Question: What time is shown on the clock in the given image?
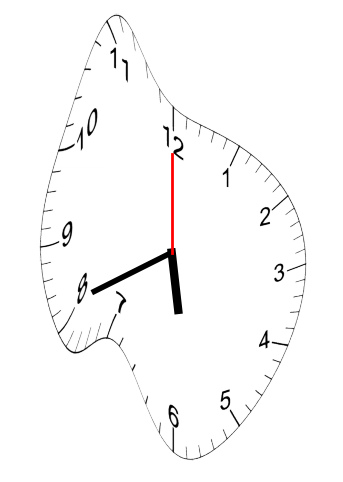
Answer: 05:41:00